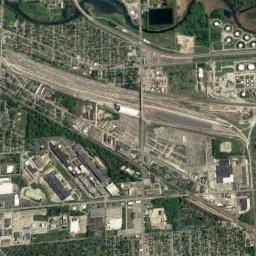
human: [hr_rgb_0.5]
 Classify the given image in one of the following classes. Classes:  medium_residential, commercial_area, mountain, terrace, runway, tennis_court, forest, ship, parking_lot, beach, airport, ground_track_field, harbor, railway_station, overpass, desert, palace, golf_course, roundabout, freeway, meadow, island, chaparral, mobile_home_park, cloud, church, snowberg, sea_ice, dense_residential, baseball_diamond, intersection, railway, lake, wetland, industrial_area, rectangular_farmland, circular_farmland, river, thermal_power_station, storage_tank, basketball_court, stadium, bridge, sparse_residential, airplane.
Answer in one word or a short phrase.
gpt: railway_station